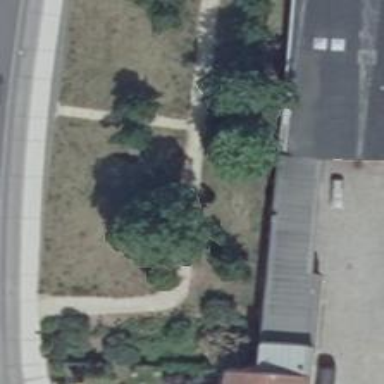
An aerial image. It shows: Memorial site with historic significance.